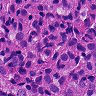
Metastatic tissue present: yes